Question: Ajax comboBox control is not rendering properly and going in front of other controls. When i click on menu which is (li) tag and menu goes behind th ajax combo box.

'''
.WindowsStyle .ajax__combobox_inputcontainer .ajax__combobox_textboxcontainer input
{
margin: 0;
border: solid 1px #7F9DB9;
border-right: 0px none;
padding: 1px 0px 0px 5px;
font-size: 13px;
height: 18px;
}
.WindowsStyle .ajax__combobox_inputcontainer .ajax__combobox_buttoncontainer button
{
margin: 0;
padding: 0;
background-image: url(/images/AJAX/windows-arrow.gif);
background-position: top left;
border: 0px none;
height: 21px;
width: 21px;
}
.WindowsStyle .ajax__combobox_itemlist
{
border-color: #7F9DB9;
}
'''
Is there anythinf to do with ajax css i am using?
'''
{
height: 24px;
position: relative;
border-left: 1px solid #069;
font-family: arial,sans-serif;
margin-bottom: 6px;
'''
}
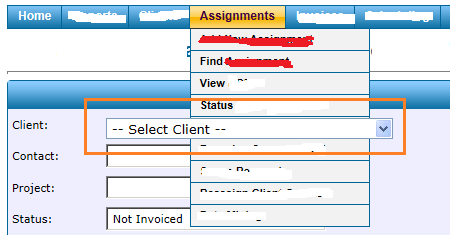
Answer: is a CSS property that sets the stack order of specific elements. An element with greater stack order is always in front of another element with lower stack order.
To know more about it check this link : <URL>
css for menu :
'''
{
height: 24px;
position: relative;
border-left: 1px solid #069;
font-family: arial,sans-serif;
margin-bottom: 6px;
// Add this line to your menu Css.
z-index: 1000;
}
'''
OR
change the z-index of your ajax control, but here we will decrease the stack order to lower side to keep the control at the back of the menu. if -1 does not help you can still lower down the value of your z-index for the control.
'''
WindowsStyle .ajax__combobox_inputcontainer .ajax__combobox_textboxcontainer input
{
margin: 0;
border: solid 1px #7F9DB9;
border-right: 0px none;
padding: 1px 0px 0px 5px;
font-size: 13px;
height: 18px;
// Add this line to your menu Css.
z-index: -1;
}
'''
> I would suggest you, is to inspect the form from browser and check
what is the best z-index for you. and then set it